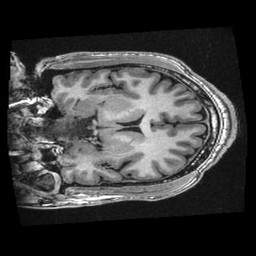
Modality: T1w
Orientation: coronal
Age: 20
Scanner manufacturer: ge
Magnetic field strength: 3 T
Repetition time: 0.008688 s
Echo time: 0.003264 s